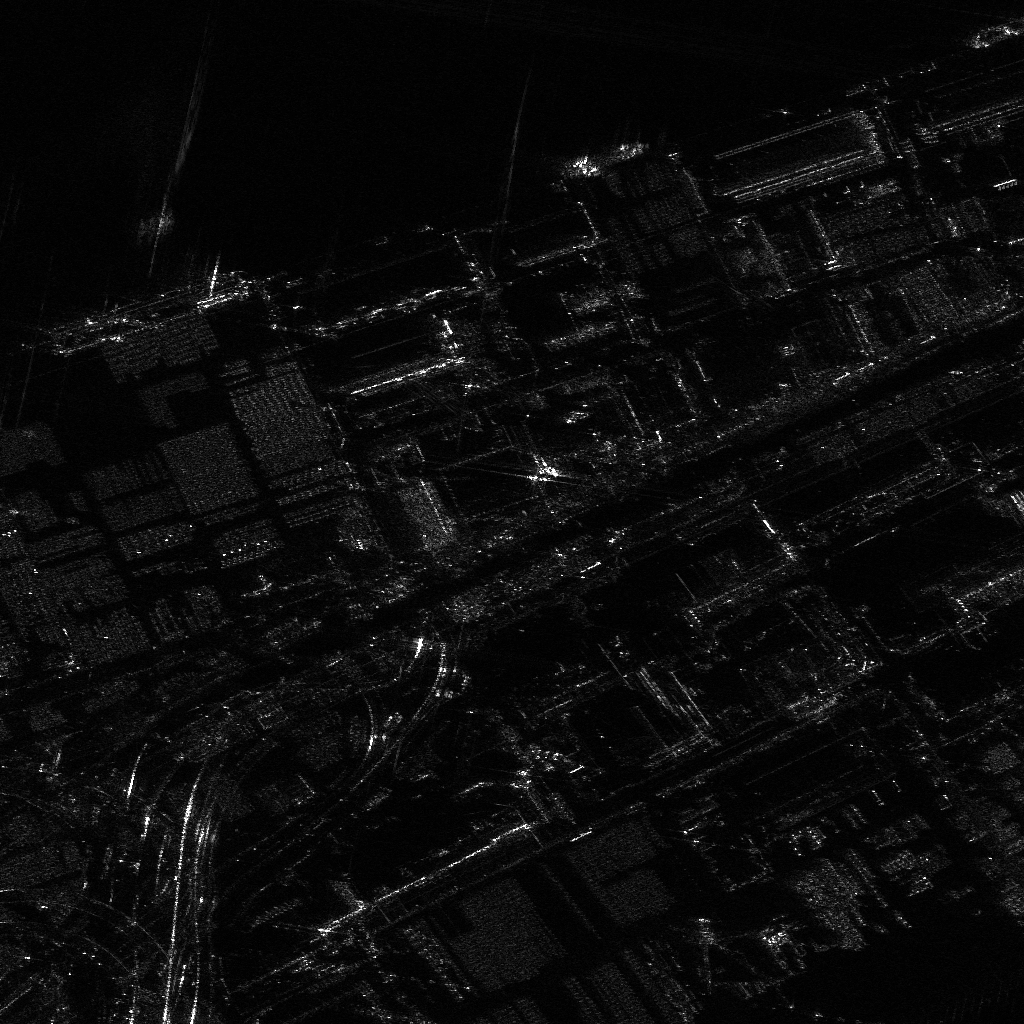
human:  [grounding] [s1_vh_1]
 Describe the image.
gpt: In the satellite image, there is  <ref>1 large container </ref> <box>[[97, -1, 99, 7, 72]]</box> located at top right,  <ref>1 large container </ref> <box>[[57, 11, 59, 19, 72]]</box> located at top.